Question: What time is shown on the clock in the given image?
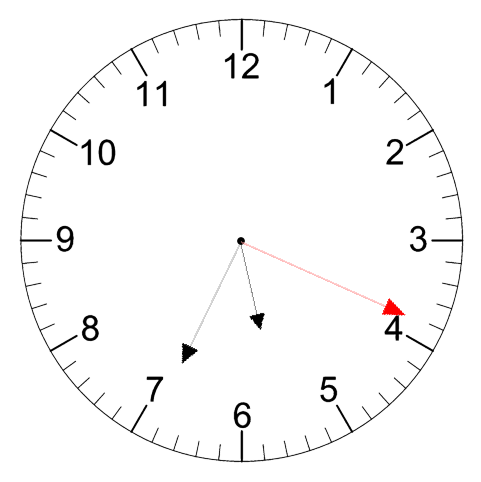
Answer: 05:34:19